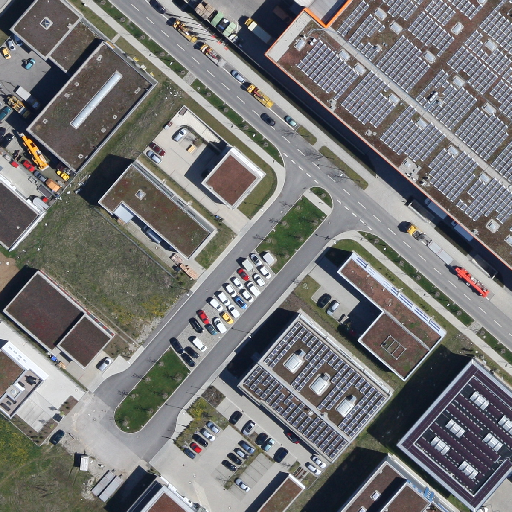
Referring expression: heavy-duty vehicle in the parking area